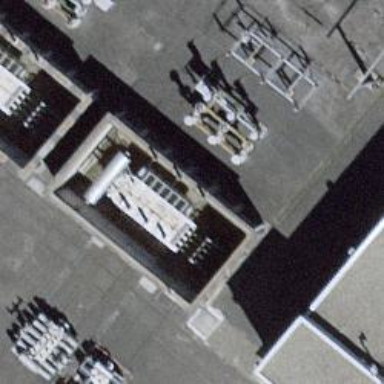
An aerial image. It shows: Transformer is shown.